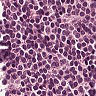
Metastatic tissue present: no